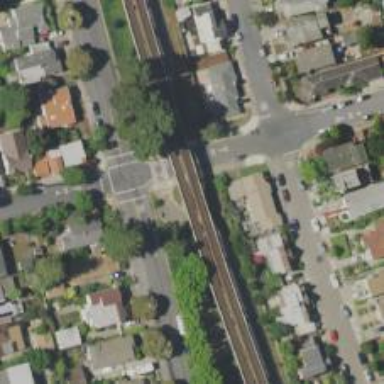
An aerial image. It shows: Railway bridge with electrified lines.